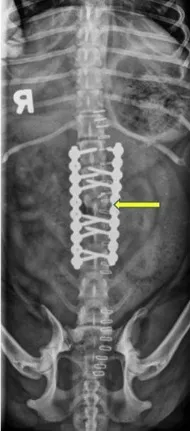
Ventrodorsal. Radiographs of the thoracolumbar spine. The images show that the two 10-hole String of Pearls (SOP ) plates were applied to the right and left dorsolateral aspects of the vertebral bodies. Note that the first screw on the left plate did not engage the cortex of L1. This configuration resulted in one screw engaging the body of L1, four in the bodies of L2 and L4, and two screws engaging the body of L5. The articular facets and spinous process of L3 remained in the appropriate location and were static. A metallic hemoclip was superimposed over the spinal canal on the ventrodorsal projection at the level of cranial L3. There was an irregularly shaped, curvilinear new bone where the body of L3 was removed. The dorsal aspect of the iliac wings was irregular with flattened irregular margins, consistent with ostectomy. The yellow arrow indicates L3.
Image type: radiology (x_ray)